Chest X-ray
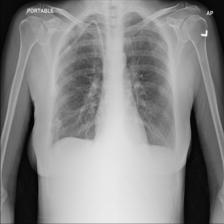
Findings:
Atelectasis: negative
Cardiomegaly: negative
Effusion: negative
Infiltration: negative
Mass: negative
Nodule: negative
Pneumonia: negative
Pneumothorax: negative
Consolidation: negative
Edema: negative
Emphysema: negative
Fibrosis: negative
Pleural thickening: negative
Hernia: negative